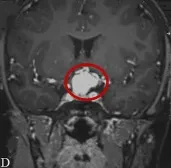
Brain MRI at admission (A-E). (C-E) Sagittal, coronal, axial view after contrast injection, with the tumor marked.
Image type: radiology (mri)